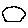
Label: hexagon